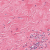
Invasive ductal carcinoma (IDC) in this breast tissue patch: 0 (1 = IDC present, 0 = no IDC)